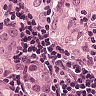
Metastatic tissue present: yes